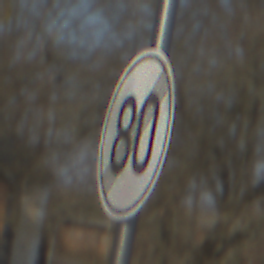
Verkehrszeichen: EndeGeschwindigkeit80
Umgebung: Outdoor, Suburban
Tageszeit: MorningAfternoon
Wetter: PartlyCloudy
Licht: Natural
Jahreszeit: NotSpecified
Kontrast: HighContrast